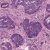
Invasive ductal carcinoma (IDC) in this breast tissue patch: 1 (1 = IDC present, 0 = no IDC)